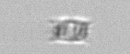
Label: Bacillariophyceae_morphotype1